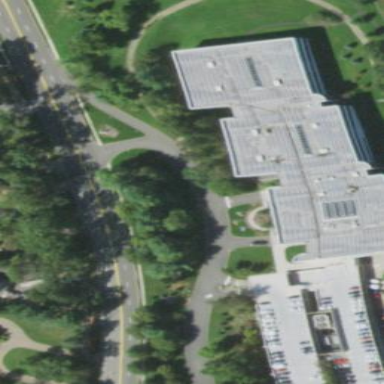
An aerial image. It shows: Commercial building.